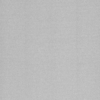
Label: dusty